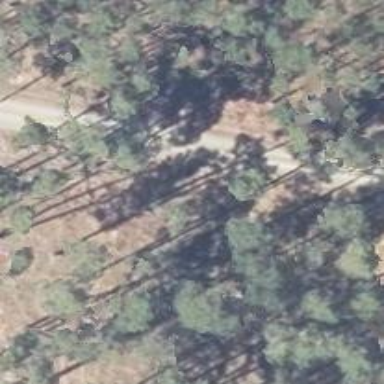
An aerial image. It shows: Sandy track road.